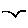
Label: bird